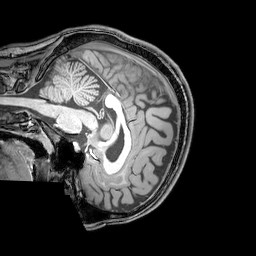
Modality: T1w
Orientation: sagittal
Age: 22
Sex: male
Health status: healthy
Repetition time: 0.081 s
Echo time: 0.037 s